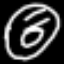
Label: donut